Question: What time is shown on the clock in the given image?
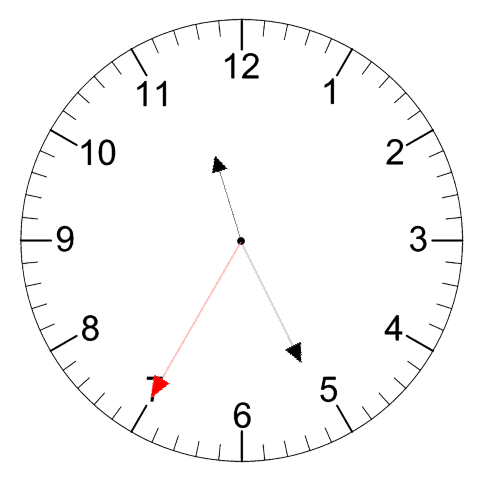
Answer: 11:25:35